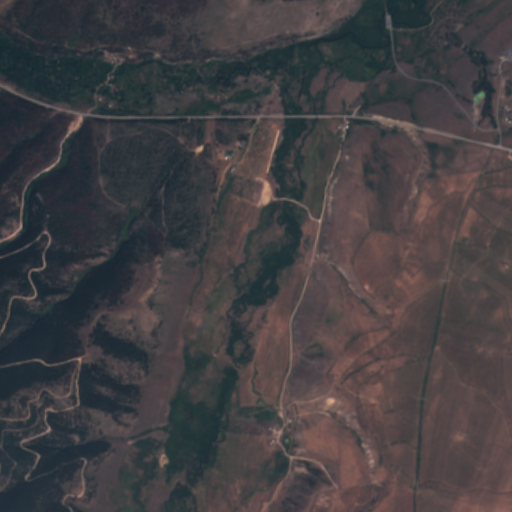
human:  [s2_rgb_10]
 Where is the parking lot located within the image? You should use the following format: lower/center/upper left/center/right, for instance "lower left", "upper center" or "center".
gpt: The parking lot is located in the upper right of the image.
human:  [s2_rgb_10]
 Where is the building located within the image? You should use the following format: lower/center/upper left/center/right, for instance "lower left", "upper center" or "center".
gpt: The building is located in the upper right of the image.
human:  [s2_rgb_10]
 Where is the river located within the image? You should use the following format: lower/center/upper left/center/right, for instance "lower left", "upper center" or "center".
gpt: The river is located in the upper of the image.
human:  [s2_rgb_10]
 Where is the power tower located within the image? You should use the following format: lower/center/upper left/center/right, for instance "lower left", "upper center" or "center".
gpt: There is no power tower in the image.